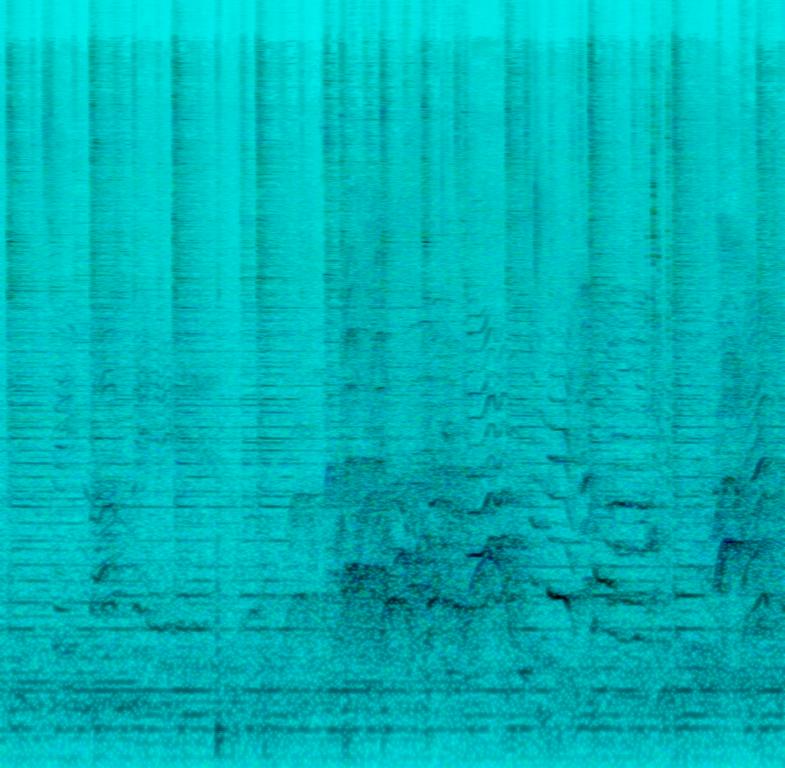
This is an acoustic live performance of an alternative music piece. There is a female vocalist singing melodically at a soprano range. In the melodic background, there is an acoustic guitar playing a simple tune. The piece has an emotion-filled atmosphere. It could be used in the soundtrack of a drama movie or a TV show.